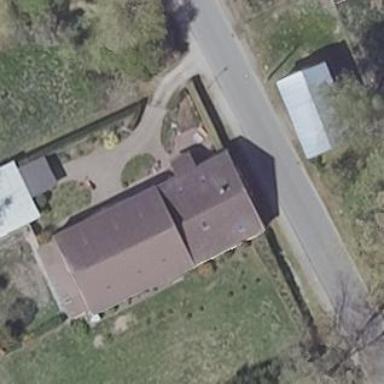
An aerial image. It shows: House with gabled roof that runs across the building.